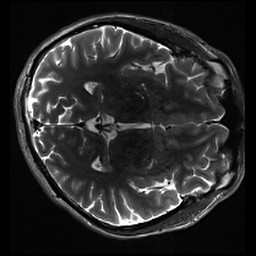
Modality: inplaneT2
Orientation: axial